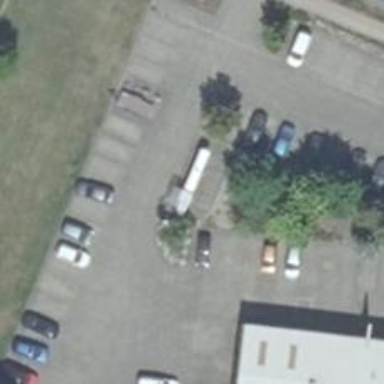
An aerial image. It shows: Fuel station.